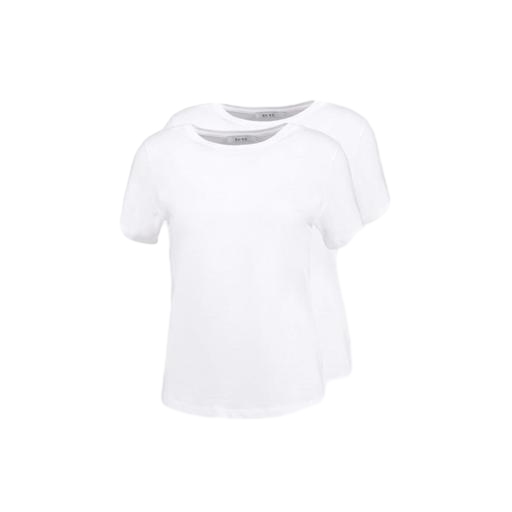
white relaxed fit t-shirt, only white t-shirt, white pure tee shirt, white background